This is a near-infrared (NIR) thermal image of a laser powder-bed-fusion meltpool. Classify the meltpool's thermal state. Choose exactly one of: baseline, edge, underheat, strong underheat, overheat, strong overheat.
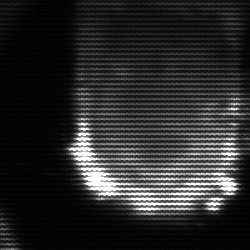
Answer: strong underheat